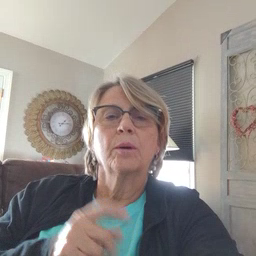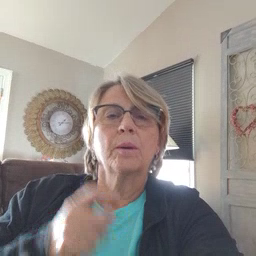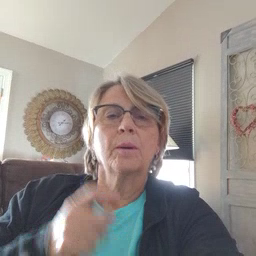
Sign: water